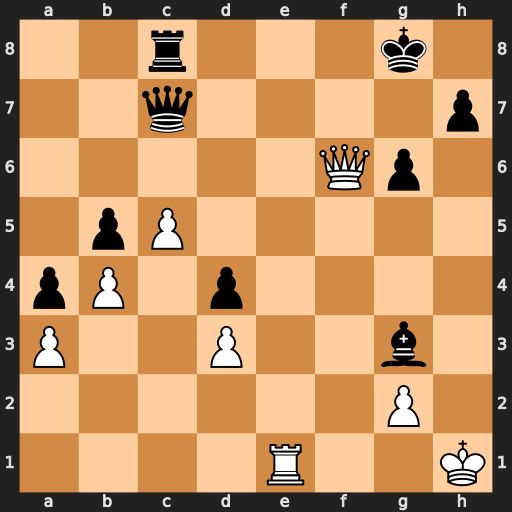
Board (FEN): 2r3k1/2q4p/5Qp1/1pP5/pP1p4/P2P2b1/6P1/4R2K
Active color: w
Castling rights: -
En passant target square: -
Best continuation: Re7 Qxe7 Qxe7 Rf8 Qe6+ Kh8 Kg1 Rf5 c6